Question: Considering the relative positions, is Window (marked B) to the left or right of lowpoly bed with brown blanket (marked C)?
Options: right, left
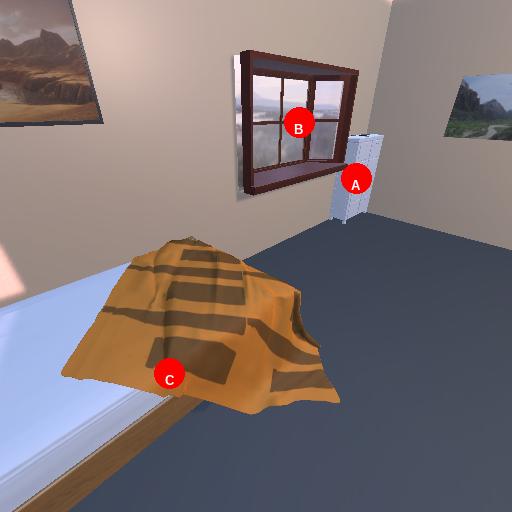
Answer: right